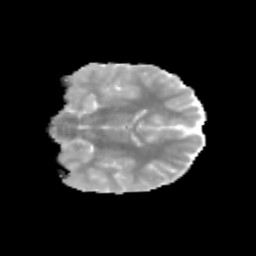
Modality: MD
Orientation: coronal
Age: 10
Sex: female
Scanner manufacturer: siemens
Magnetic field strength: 3 T
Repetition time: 3.8 s
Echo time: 0.07 s